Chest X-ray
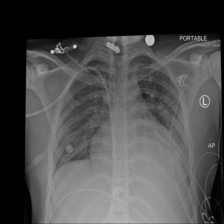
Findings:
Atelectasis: negative
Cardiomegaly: positive
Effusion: positive
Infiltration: negative
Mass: negative
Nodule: negative
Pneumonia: negative
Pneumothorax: negative
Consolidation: positive
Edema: negative
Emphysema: negative
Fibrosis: negative
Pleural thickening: negative
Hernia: negative